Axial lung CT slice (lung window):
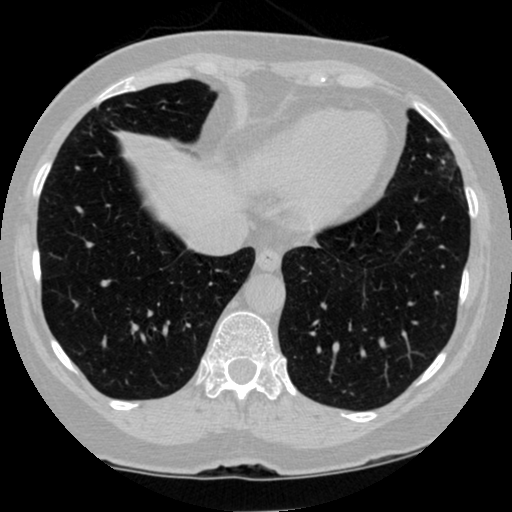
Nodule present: no